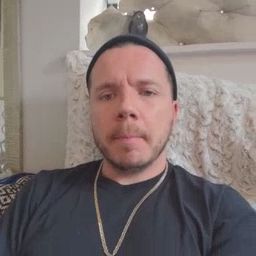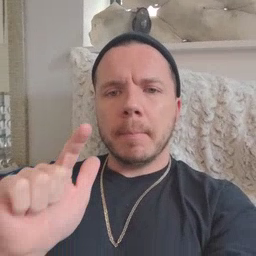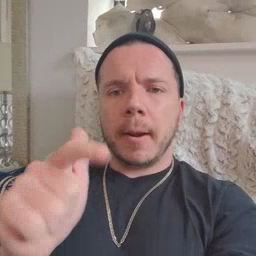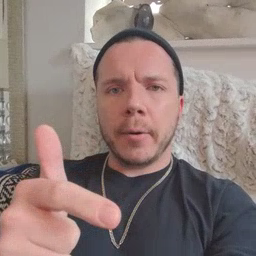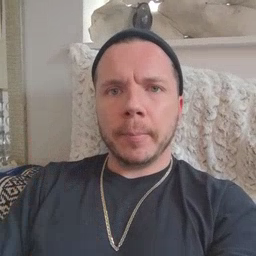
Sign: later